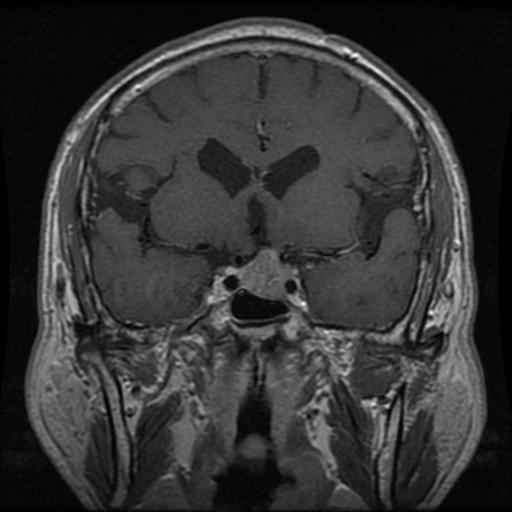
Label: pituitary